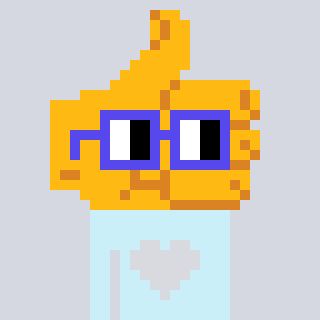
a pixel art character with square blue glasses, a thumbsup-shaped head and a cold-colored body on a cool background